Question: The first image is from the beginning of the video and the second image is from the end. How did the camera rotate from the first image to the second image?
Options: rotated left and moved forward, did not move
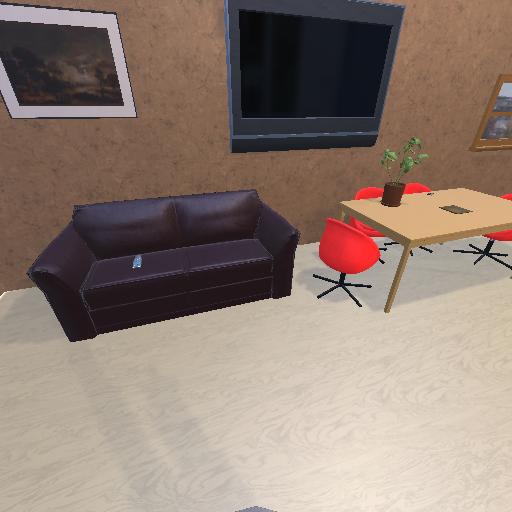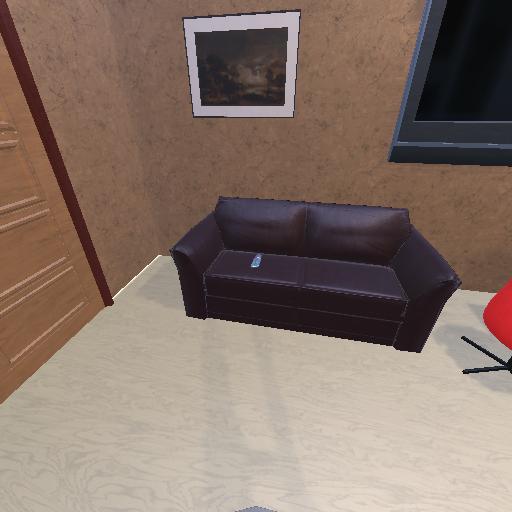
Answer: rotated left and moved forward